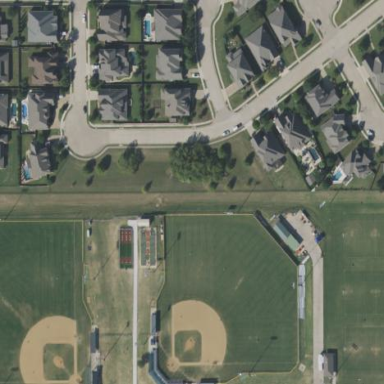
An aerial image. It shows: Baseball pitch for leisure land.